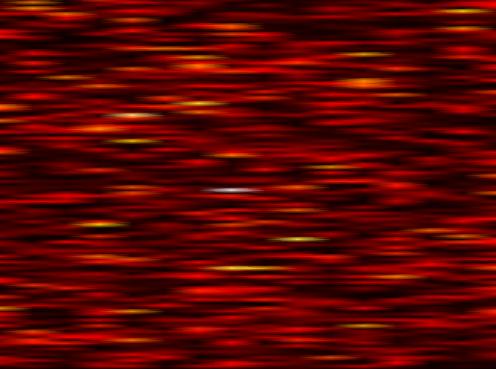
Label: WOLA